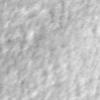
Label: no_change